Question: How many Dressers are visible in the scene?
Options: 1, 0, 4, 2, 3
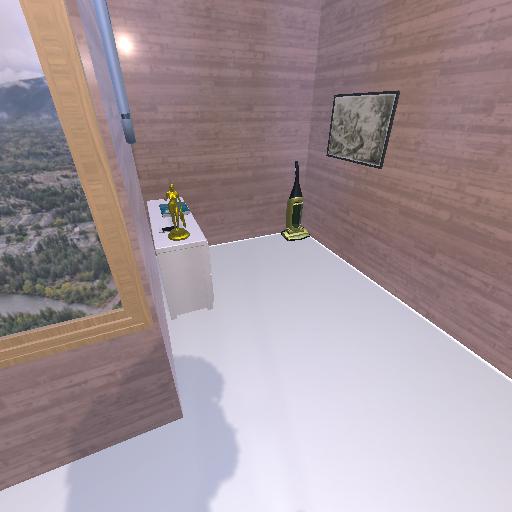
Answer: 1